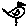
Label: bird